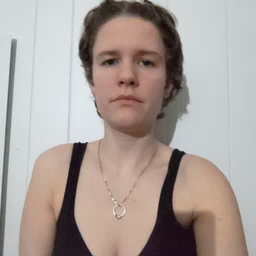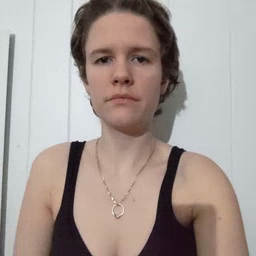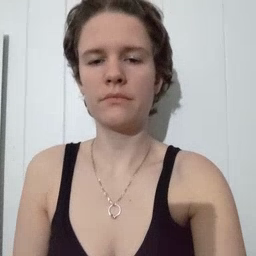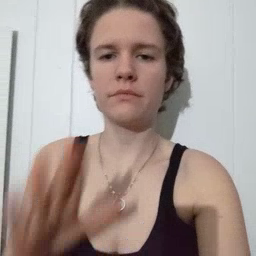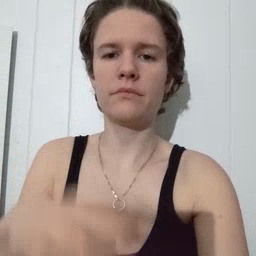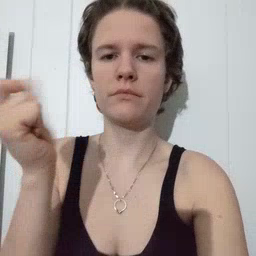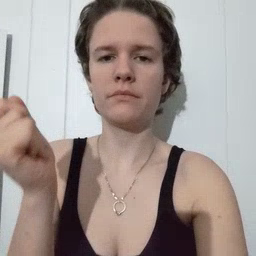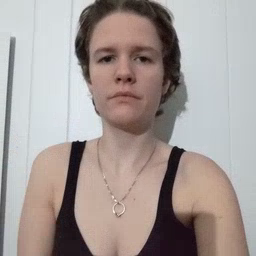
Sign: dog